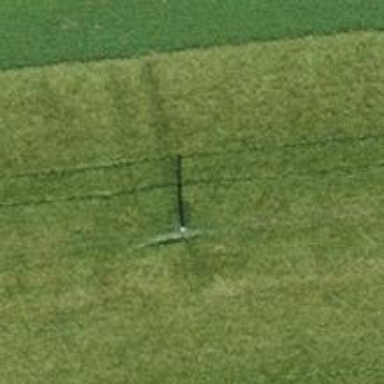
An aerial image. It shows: Power pole.